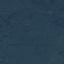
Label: Forest